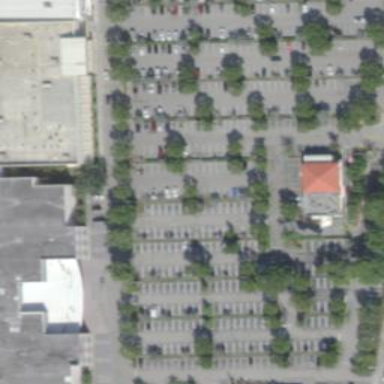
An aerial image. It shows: Retail area.